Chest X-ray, AP view. Patient: 66 years old, sex M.
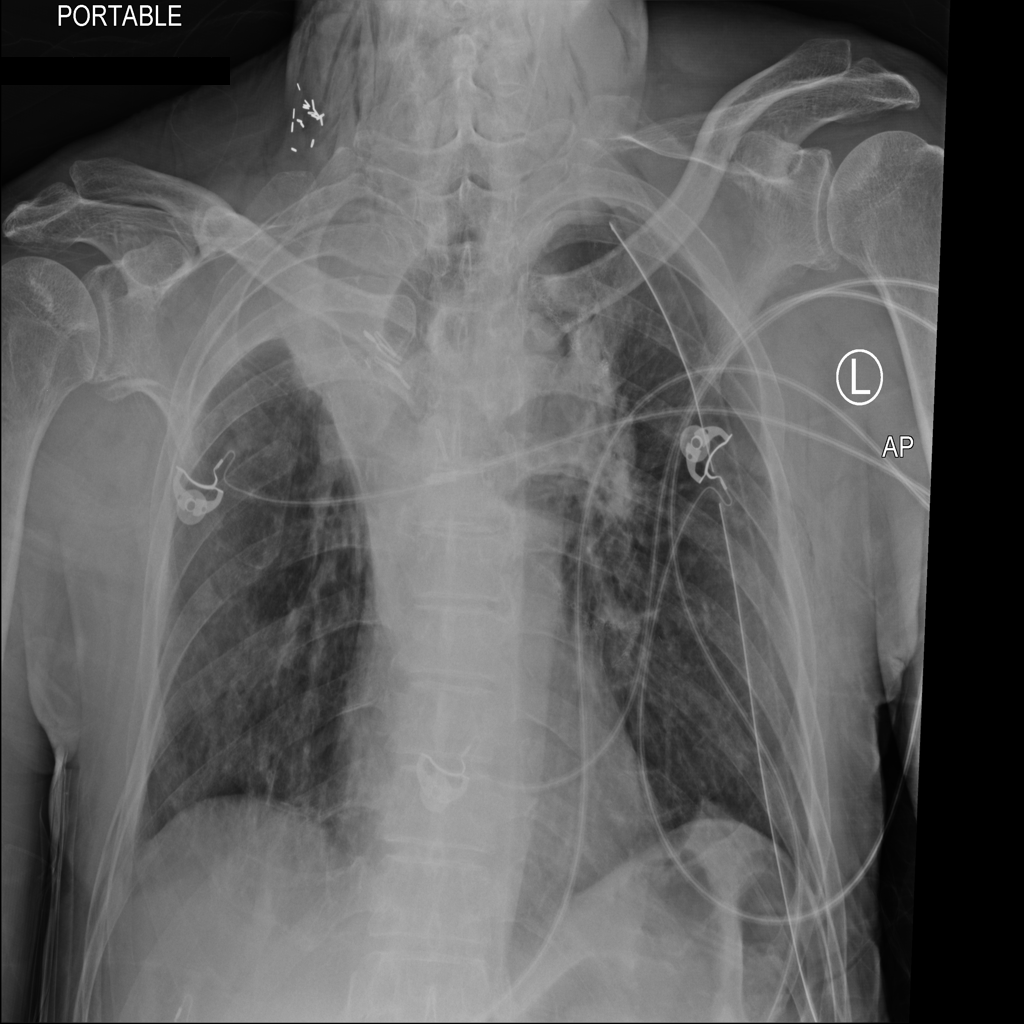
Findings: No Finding